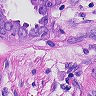
Metastatic tissue present: yes